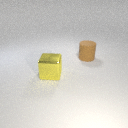
large brown rubber cylinder behind large yellow metal cube